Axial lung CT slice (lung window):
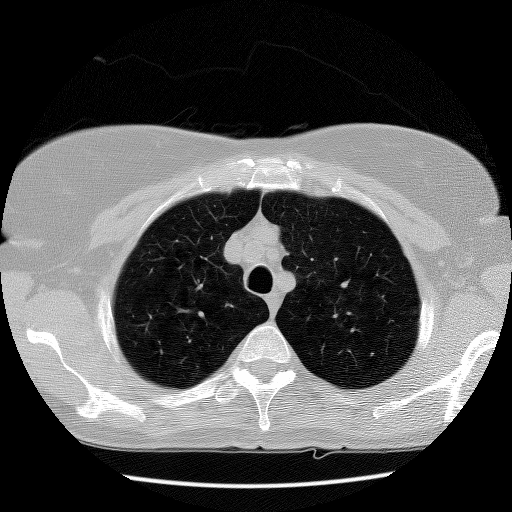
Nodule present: no